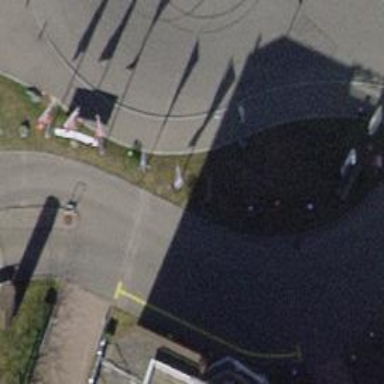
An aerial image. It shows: Flagpole with advertising flag attached.